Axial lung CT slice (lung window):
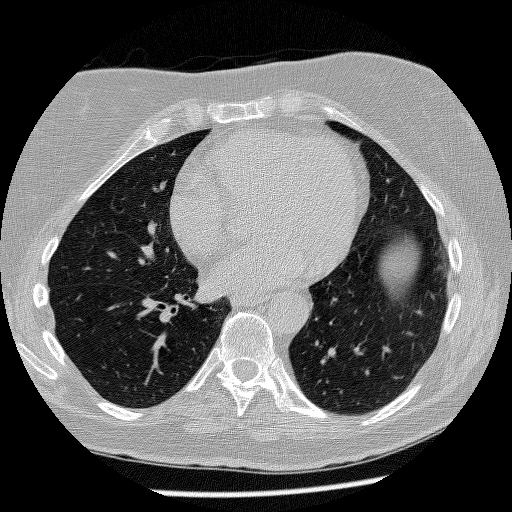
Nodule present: no